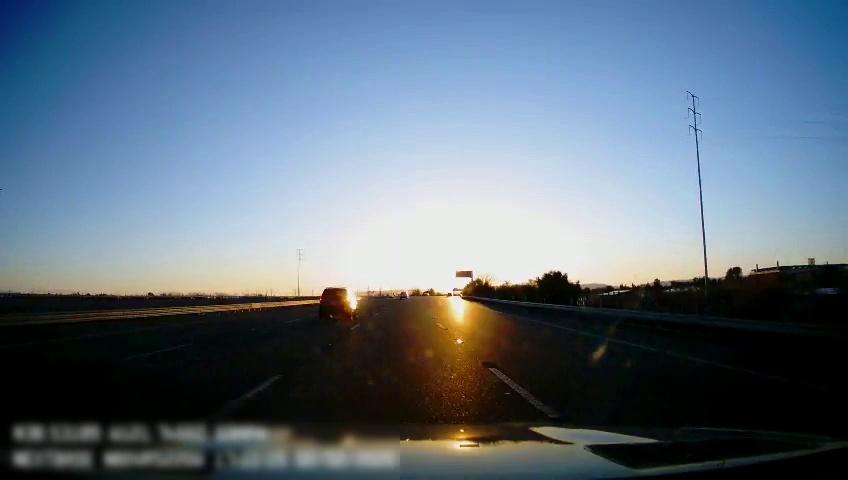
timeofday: Day
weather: Sunny
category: Drivable Space
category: Drivable Space
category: Vehicles | SUV
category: Lanes | Alternate Lane
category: Lanes | Alternate Lane
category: Lanes | Current Lane
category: Lanes | Current Lane
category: Lanes | Alternate Lane